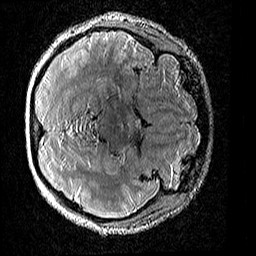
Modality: T2w
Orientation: axial
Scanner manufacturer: siemens
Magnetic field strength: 3 T
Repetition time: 3.2 s
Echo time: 0.428 s